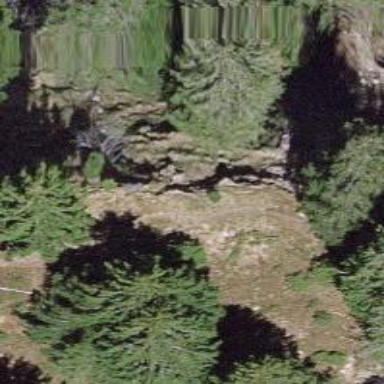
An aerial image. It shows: Natural cliff.